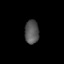
Tissue: prostate
Cell type: Endothelial cells
Senescence score: 0.7769
Nuclear area (px): 328
Mean DAPI intensity: 85.082